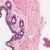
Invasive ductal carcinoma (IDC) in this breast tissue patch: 0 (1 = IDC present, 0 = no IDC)